Question: I am using actionbarsherlock in my app. I want to add a view below the actionbar. See the following screenshot:

I want to add the 4-colored strip to the actionbar. How to do this?
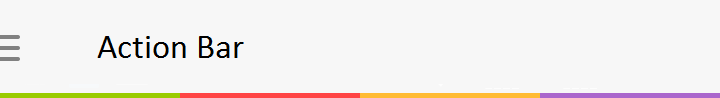
Answer: You can do that by creating a 'CustomView' for your 'ActionBar'.
Then you just got to do this:
'''
getSupportActionBar().setDisplayShowCustomEnabled(true);
getSupportActionBar().setCustomView(R.layout.my_custom_view);
'''
See more in <URL>
Edit: Actually, you can do it using:
'''
getSupportActionBar().setBackgroundDrawable(getResources().getDrawable(R.drawable.background_action_bar));
'''
Your drawable is something like this: